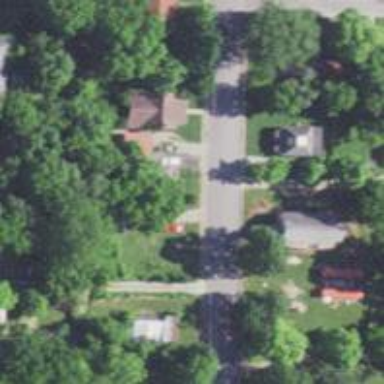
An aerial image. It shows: Alley classified as service road.